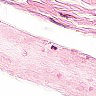
Metastatic tissue present: no